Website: bh-photo
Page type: address-validator
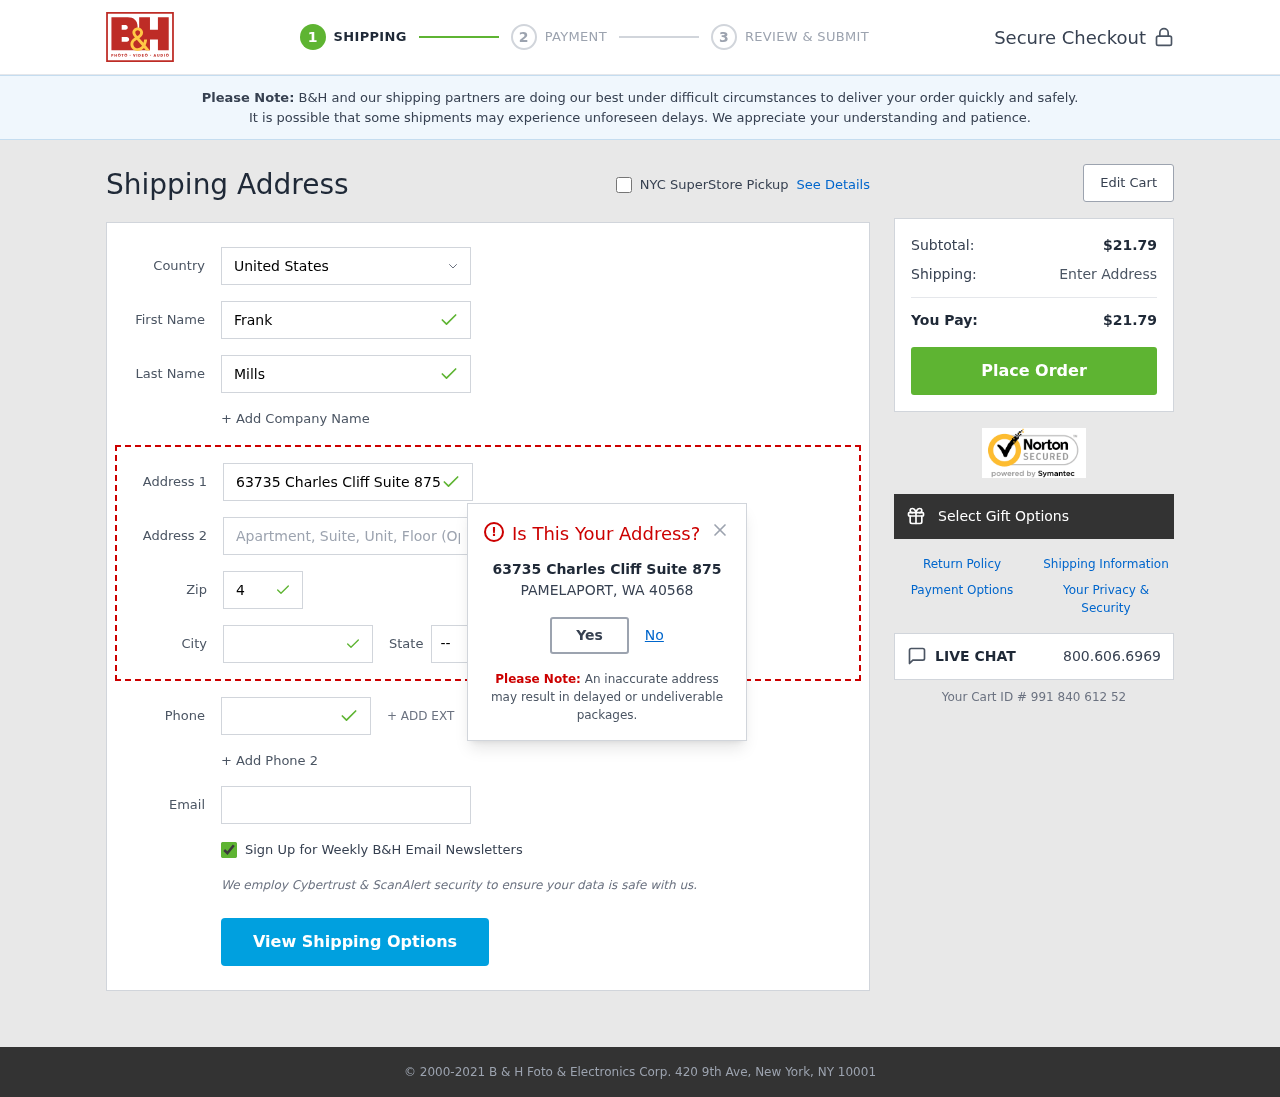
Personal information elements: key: PII_CITY
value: Pamelaport
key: PII_COUNTRY
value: United States
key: PII_EMAIL
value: frankmills@gmail.com
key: PII_FIRSTNAME
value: Frank
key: PII_LASTNAME
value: Mills
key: PII_PHONE
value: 2228753402
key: PII_POSTCODE
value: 40568
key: PII_STATE_ABBR
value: WA
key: PII_STREET
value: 63735 Charles Cliff Suite 875
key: PII_PHONE_PREFIX
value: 875
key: PII_PHONE_PREFIX_NUMERIC
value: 875
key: PII_CITY_MODAL
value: PAMELAPORT
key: PII_POSTCODE_FULL
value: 40568
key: PII_POSTCODE_NUMERIC
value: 40568
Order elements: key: ORDER_SUBTOTAL
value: $21.79
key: ORDER_TOTAL
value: $21.79
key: ORDER_ID
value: Your Cart ID # 991 840 612 52